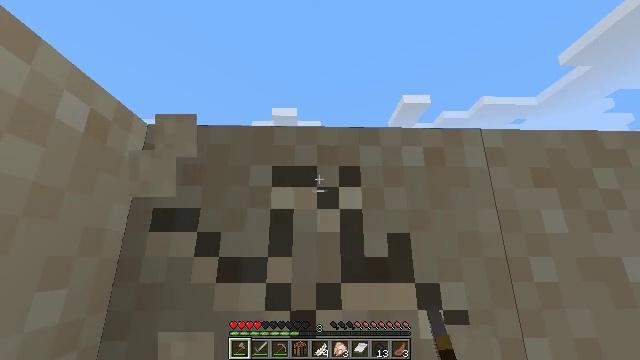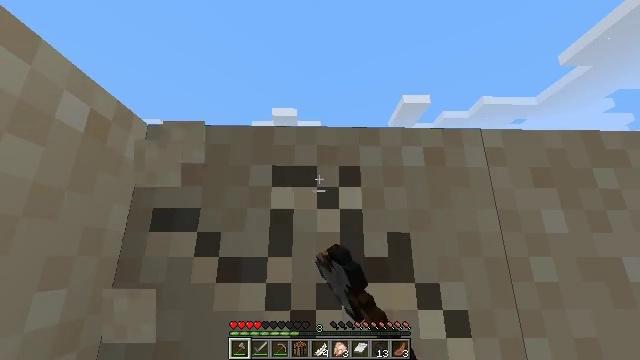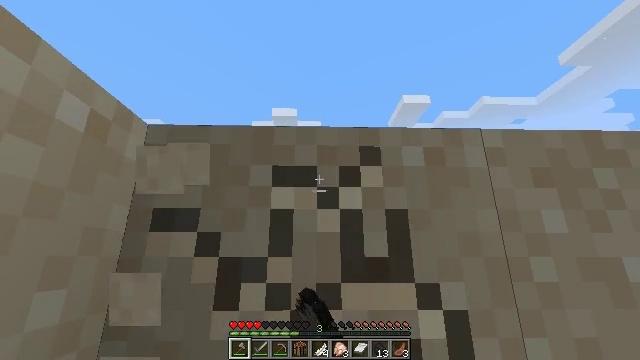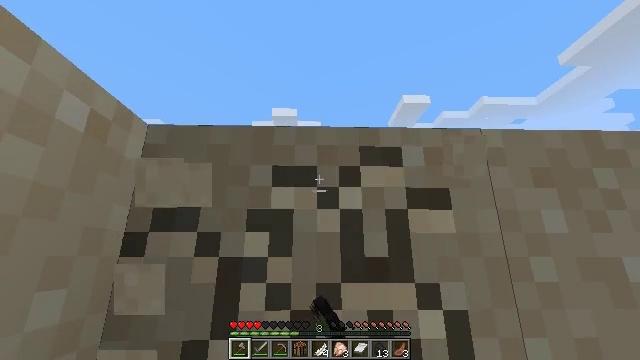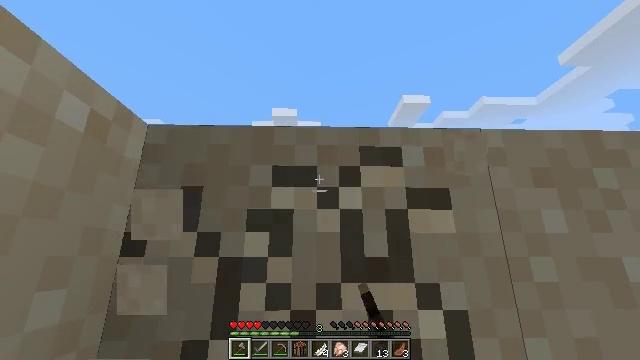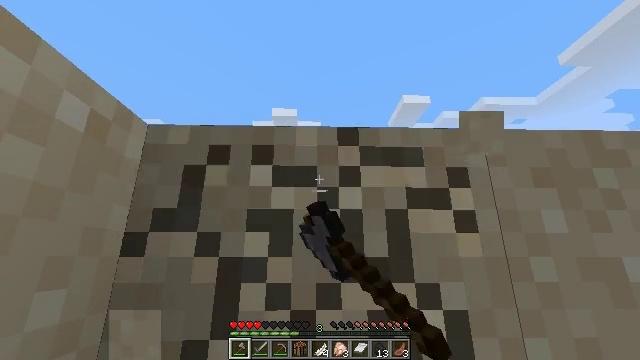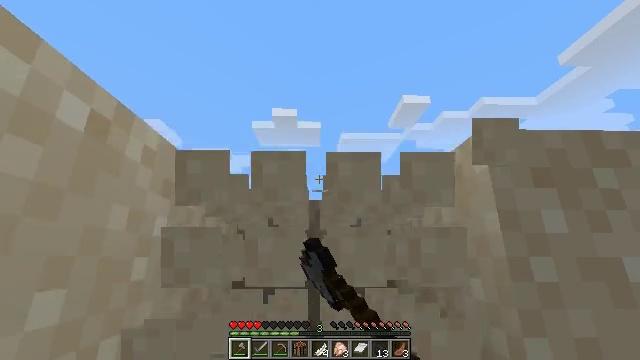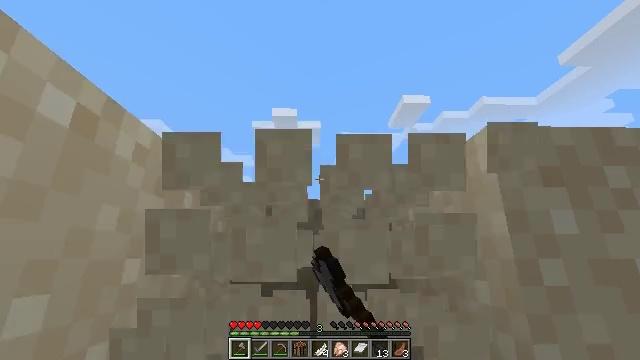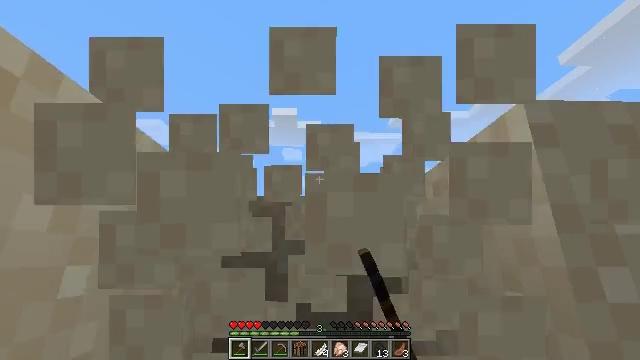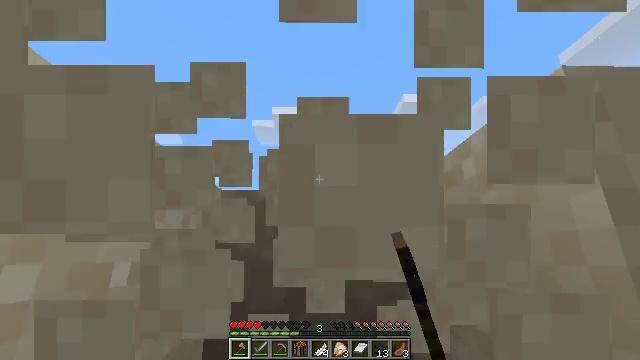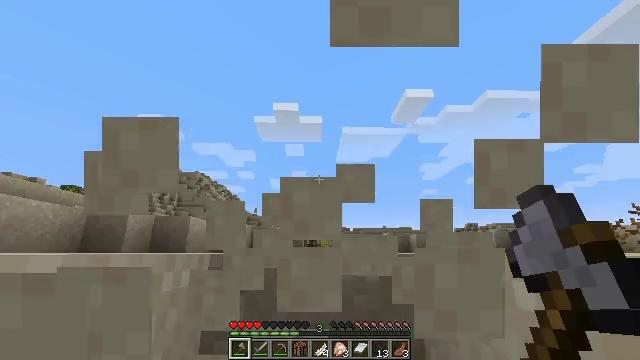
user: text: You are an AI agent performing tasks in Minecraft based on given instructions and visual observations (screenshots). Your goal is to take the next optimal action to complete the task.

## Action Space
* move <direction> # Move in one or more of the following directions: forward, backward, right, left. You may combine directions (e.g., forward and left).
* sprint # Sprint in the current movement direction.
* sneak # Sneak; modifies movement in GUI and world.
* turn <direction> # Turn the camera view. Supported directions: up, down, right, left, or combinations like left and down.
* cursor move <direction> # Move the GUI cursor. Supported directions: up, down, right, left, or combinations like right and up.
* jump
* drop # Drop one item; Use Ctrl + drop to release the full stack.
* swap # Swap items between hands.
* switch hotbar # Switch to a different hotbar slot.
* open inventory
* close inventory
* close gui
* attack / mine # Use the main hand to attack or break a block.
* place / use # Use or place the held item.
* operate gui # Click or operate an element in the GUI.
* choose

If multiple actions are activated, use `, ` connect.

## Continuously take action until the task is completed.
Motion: motion action
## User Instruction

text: Mine sand by the water.
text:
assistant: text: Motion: attack / mine
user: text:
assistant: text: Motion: attack / mine
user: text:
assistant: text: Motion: attack / mine
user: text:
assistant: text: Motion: attack / mine
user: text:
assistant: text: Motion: attack / mine
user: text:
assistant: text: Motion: attack / mine
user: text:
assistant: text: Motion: move forward, attack / mine
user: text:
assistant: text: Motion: move forward, attack / mine
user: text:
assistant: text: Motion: move forward, attack / mine
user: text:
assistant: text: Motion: move forward, turn down, attack / mine, jump
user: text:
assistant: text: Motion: jump